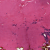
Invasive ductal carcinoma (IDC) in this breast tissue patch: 0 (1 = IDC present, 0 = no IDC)